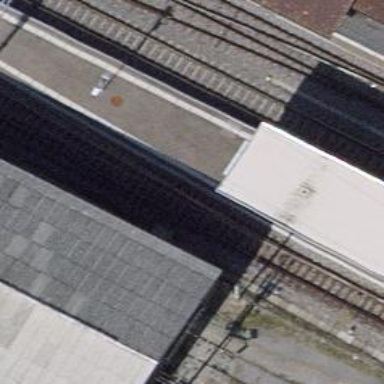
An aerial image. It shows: Railway switch.